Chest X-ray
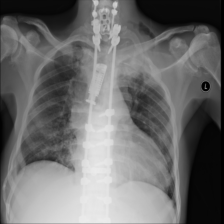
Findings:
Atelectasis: negative
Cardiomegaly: negative
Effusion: negative
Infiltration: negative
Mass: positive
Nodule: negative
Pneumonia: positive
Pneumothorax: negative
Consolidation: negative
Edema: negative
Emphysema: negative
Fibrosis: negative
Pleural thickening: negative
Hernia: negative